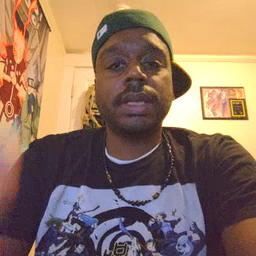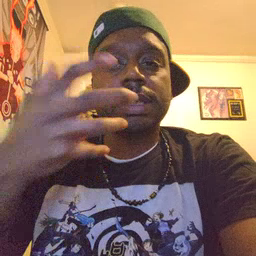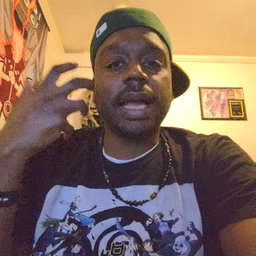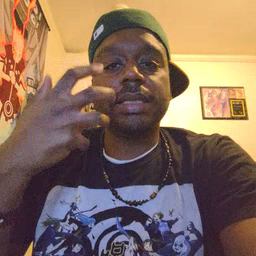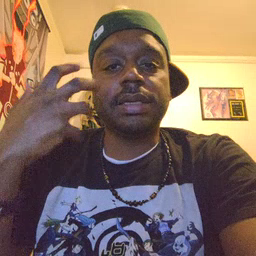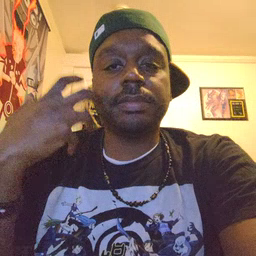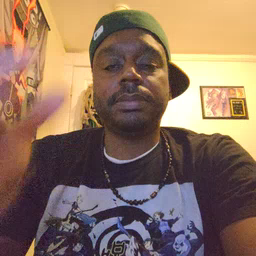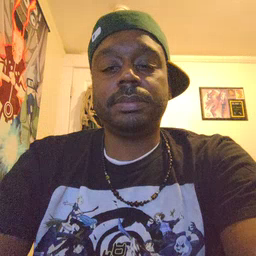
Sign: tiger